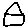
Label: house